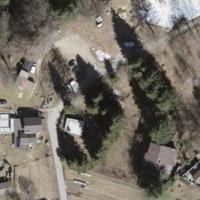
EUNIS habitat code: 41
Species observed at this site:
Convolvulus arvensis
Eriophorum angustifolium